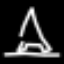
Label: The Eiffel Tower